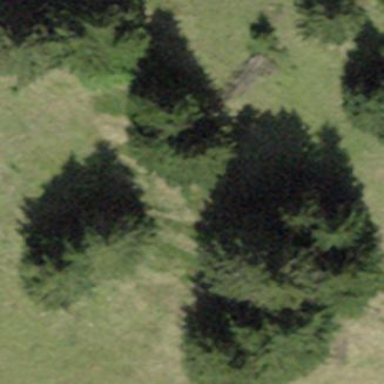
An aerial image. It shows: Forest area.